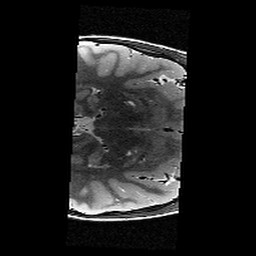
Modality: T2w
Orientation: axial
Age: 9
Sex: male
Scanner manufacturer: siemens
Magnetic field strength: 3 T
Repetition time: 9.23 s
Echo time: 0.067 s